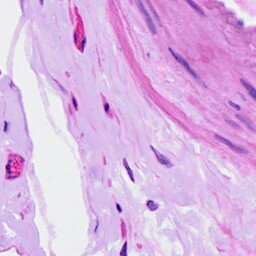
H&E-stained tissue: Ovarian